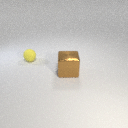
large brown metal cube in front of small yellow rubber sphere